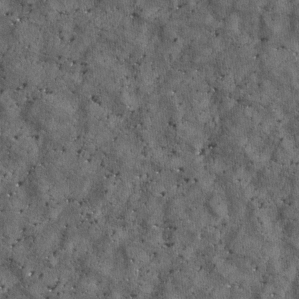
Label: non_frost